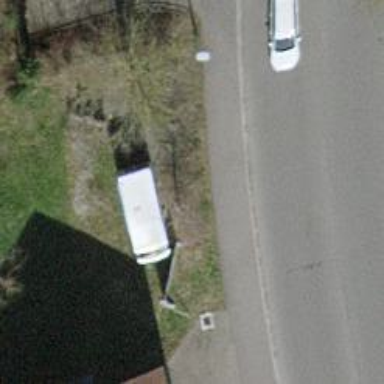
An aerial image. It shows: Asphalt sidewalk along the footway.